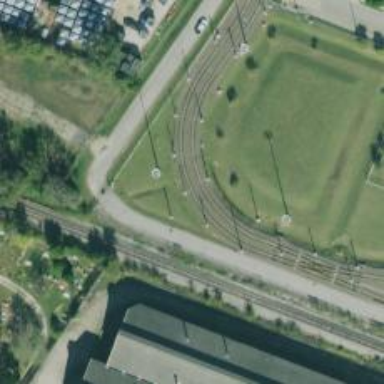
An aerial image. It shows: Light rail yard with electrified contact lines.